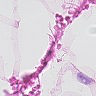
Metastatic tissue present: no